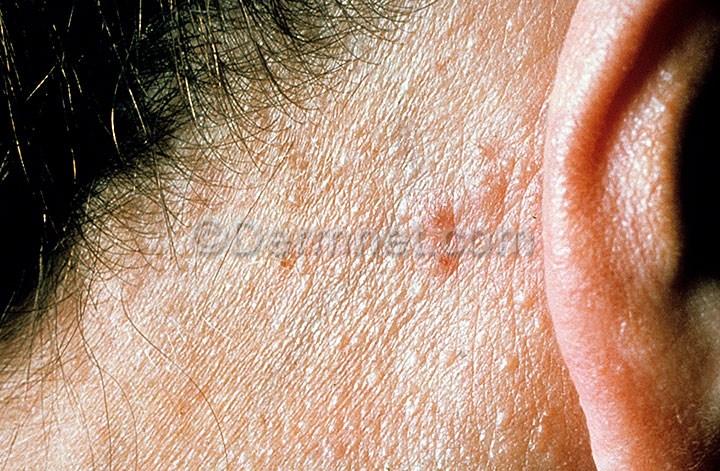
Disease: Systemic Disease